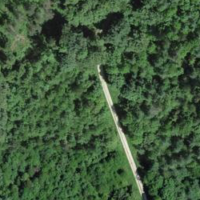
EUNIS habitat code: 45
Species observed at this site:
Limax cinereoniger
Digitalis purpurea